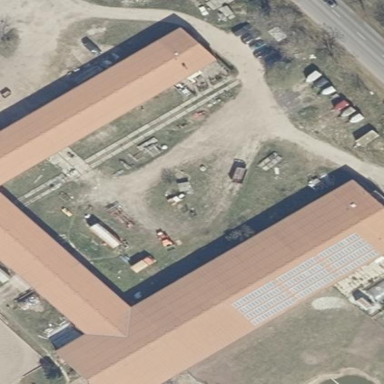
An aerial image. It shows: Farm auxiliary building with gabled roof.